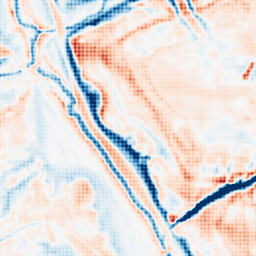
Category: multiscale
Decomposition family: dog_multiscale
Decomposition parameters: sigma_ratio: 1.6
n_scales: 4
base_sigma: 1
Upsampling method: sinc_hamming
Upsampling parameters: scale: 8
kernel_size: 8
Upsampling scale: 8